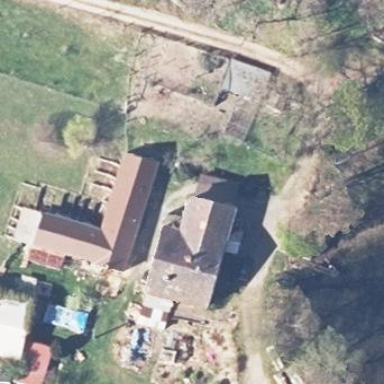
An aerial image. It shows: Building with watermill.